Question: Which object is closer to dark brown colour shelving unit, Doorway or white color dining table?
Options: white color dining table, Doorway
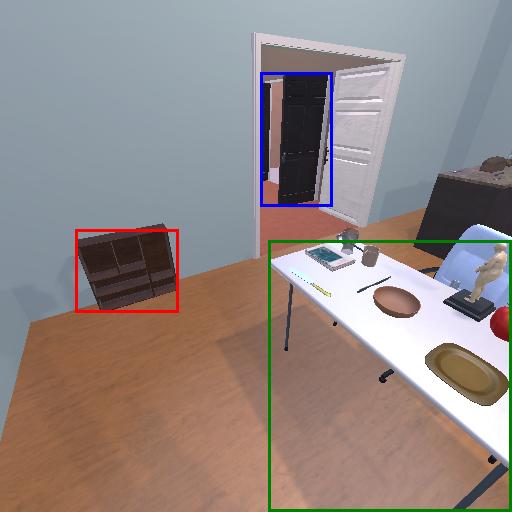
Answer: white color dining table